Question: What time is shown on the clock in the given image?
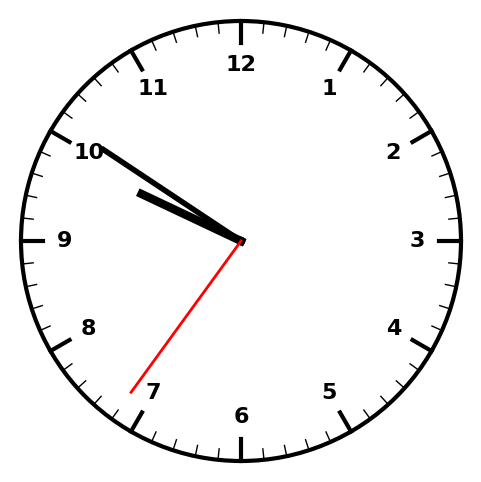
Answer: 09:50:36